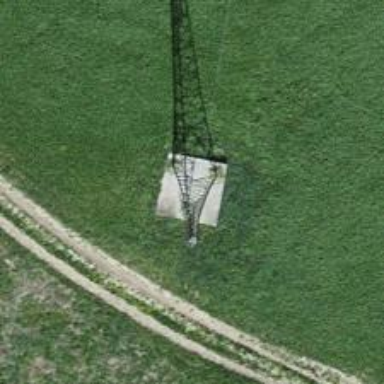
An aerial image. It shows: Antenna made by man.